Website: bh-photo
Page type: order-tracking
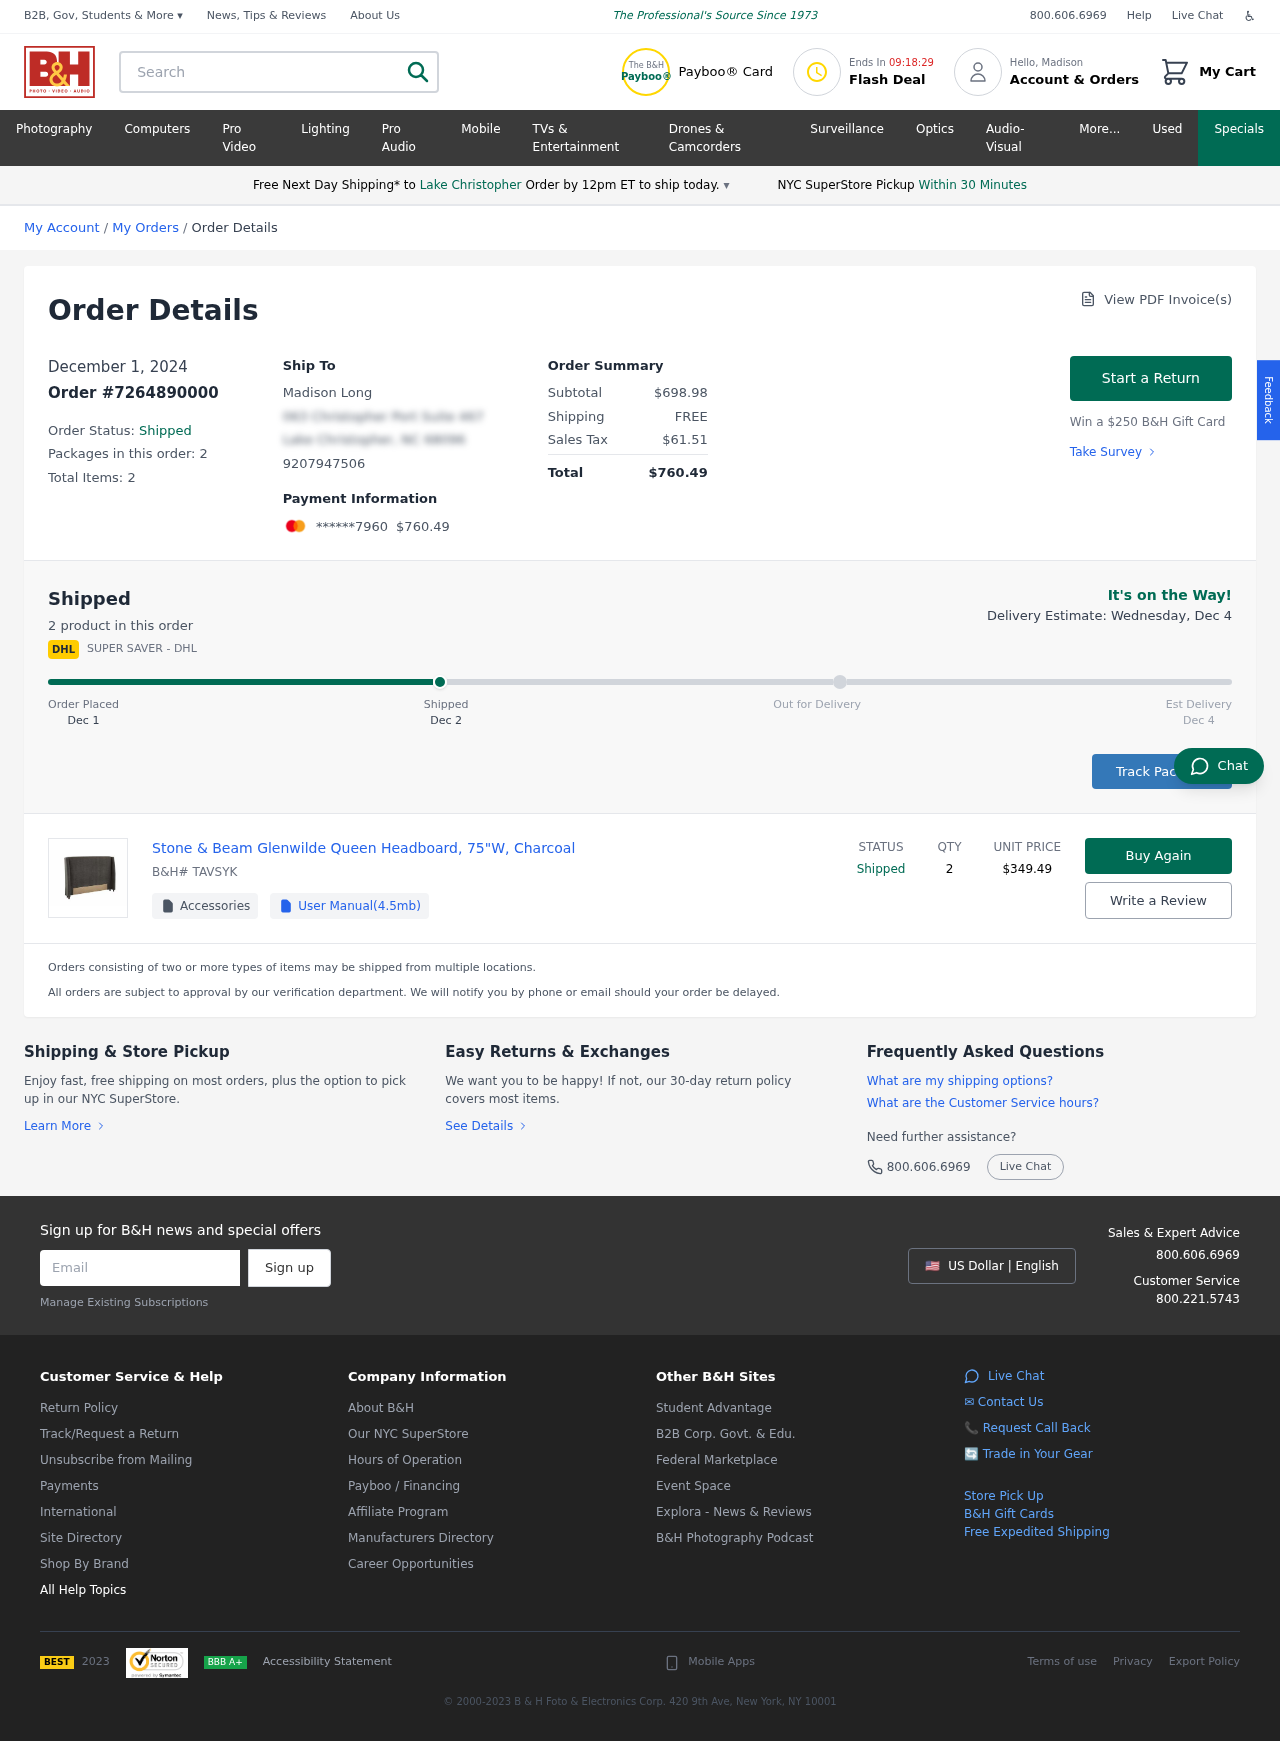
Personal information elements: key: PII_CARD_LAST4
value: ******7960
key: PII_CITY
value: Lake Christopher
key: PII_EMAIL
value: mlong@yahoo.com
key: PII_FIRSTNAME
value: Madison
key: PII_FULLNAME
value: Madison Long
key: PII_PHONE
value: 9207947506
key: PII_STREET
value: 063 Christopher Port Suite 467
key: PII_CITY_STATE_ZIP
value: Lake Christopher, NC 68096
Product elements: key: PRODUCT1_NAME
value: Stone & Beam Glenwilde Queen Headboard, 75"W, Charcoal
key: PRODUCT1_PRICE
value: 349.49
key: PRODUCT1_QUANTITY
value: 2
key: PRODUCT1_SKU
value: TAVSYK
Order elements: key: ORDER_DATE
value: Dec 1
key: ORDER_DATE
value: December 1, 2024
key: ORDER_ID
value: Order #7264890000
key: ORDER_NUM_PACKAGES
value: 2
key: ORDER_NUM_ITEMS
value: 2
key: ORDER_NUM_ITEMS
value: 2 product
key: ORDER_TOTAL
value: $760.49
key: ORDER_SUBTOTAL
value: $698.98
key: ORDER_SHIPPING_COST
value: FREE
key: ORDER_TAX
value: $61.51
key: ORDER_DELIVERY_DATE
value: Dec 4
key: ORDER_DELIVERY_DATE
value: Delivery Estimate: Wednesday, Dec 4
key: ORDER_SHIPPING_DATE
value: Dec 2
Search elements: key: HEADER_SEARCH
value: Search